Question: I am migrating my project from EF 4.0 to EF 6.0.
I am trying to get properties from navigated entity after insert new entity. That code runs without any problem in EF 4.0 but when I try to run in EF 6.0 I am gettin NullReference Exception.
User Entity:
'''
public partial class users
{
public int RID { get; set; }
public string Name { get; set; }
public Nullable<int> LangRef { get; set; }
public virtual language language { get; set; }
}
'''
Language Entity:
'''
public partial class language
{
public language()
{
this.users = new HashSet<users>();
}
public int RID { get; set; }
public string Name { get; set; }
public virtual ICollection<users> users { get; set; }
}
'''
Test Code:
'''
test1Entities testEnt = new test1Entities();
users user = new users();
user.Name = "asd";
user.LangRef = 1;//That ID refer to English record in Language entity
testEnt.users.Add(user);
testEnt.SaveChanges();
string lang = user.language.Name;//Should return "English". However language property seem null
'''
Model:

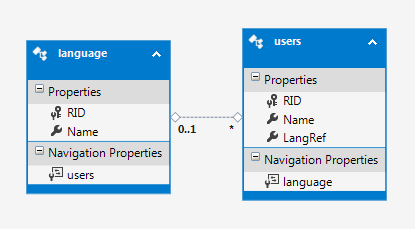
Answer: Instead of using 'new users()' try 'testEnt.users.Create()'. The difference is that the object returned will be a proxy class which is needed for lazy loading of navigation properties.
As an aisde, doing the opposite and setting the 'language' navigation property itself and not the 'LangRef' foreign key value should actually correctly set the LangRef property when you call 'SaveChanges()'.
See <URL> on MSDN.